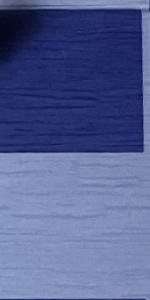
Label: Empty